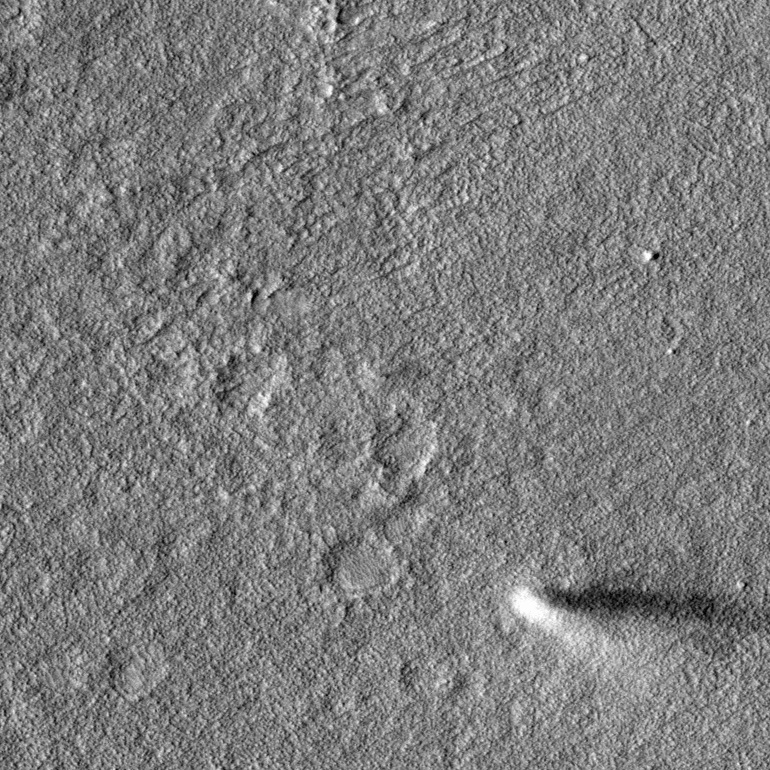
Label: dustdevil